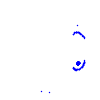
Particle: proton